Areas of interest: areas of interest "Golf Course"
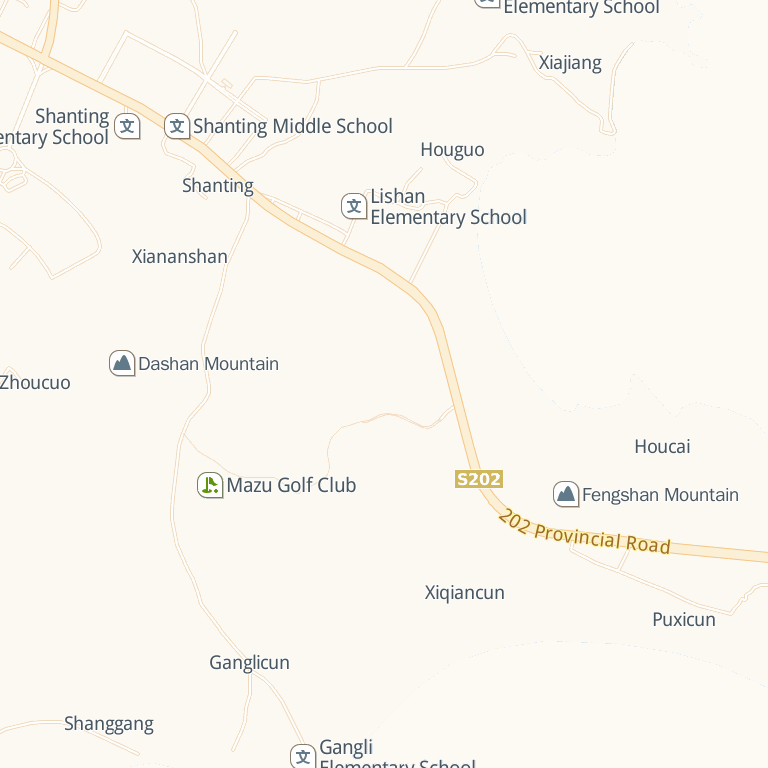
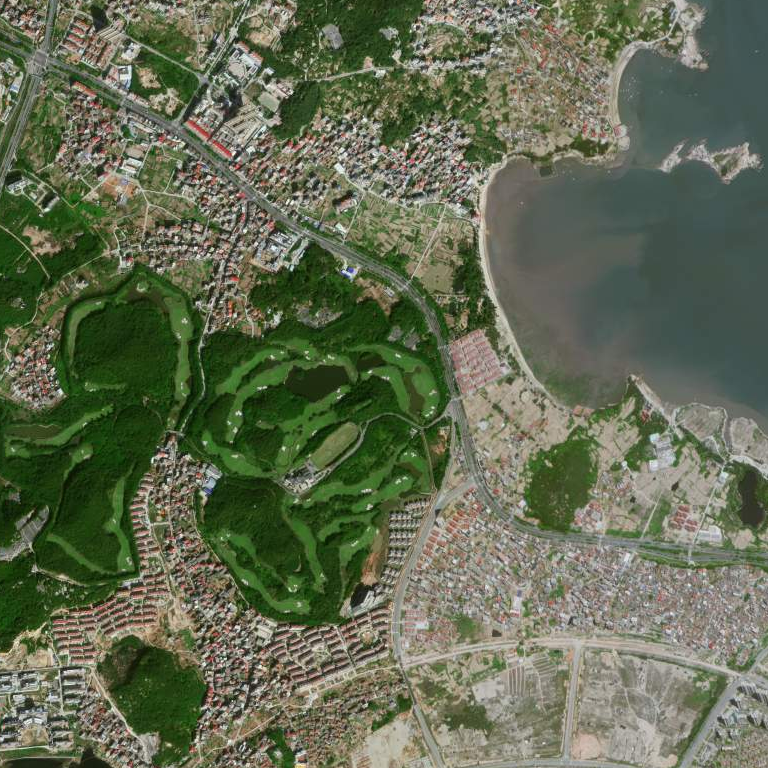